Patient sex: M
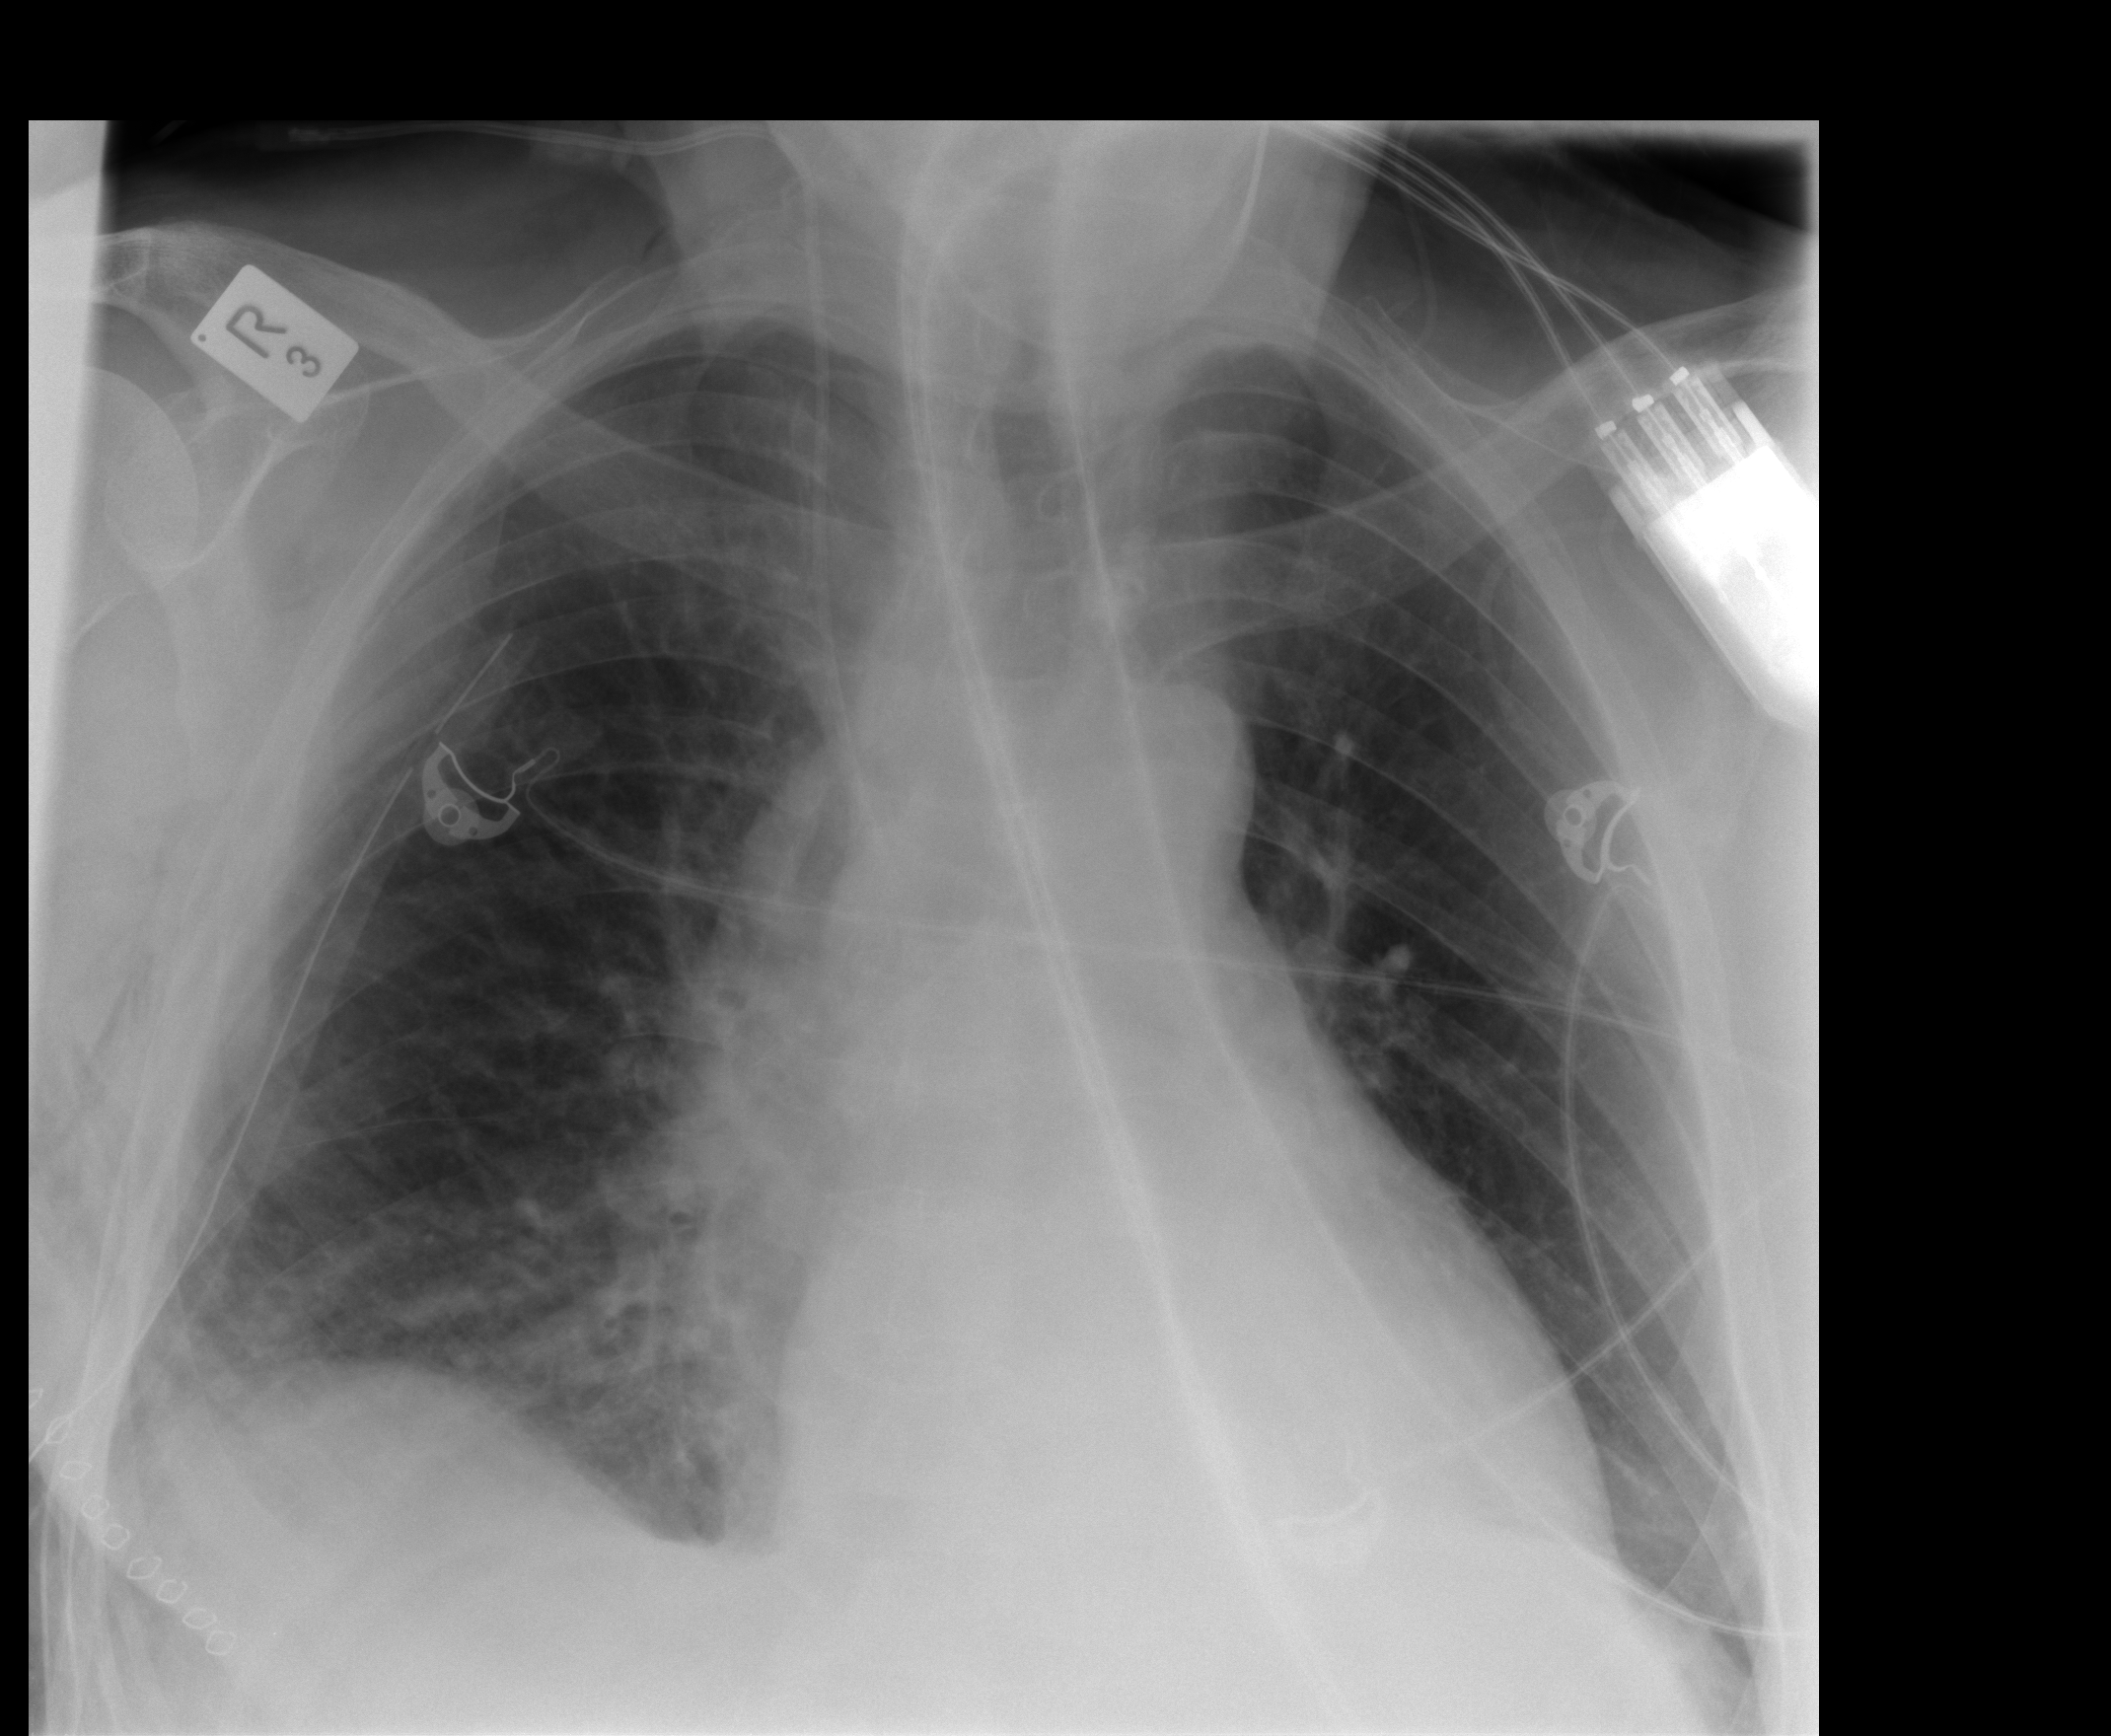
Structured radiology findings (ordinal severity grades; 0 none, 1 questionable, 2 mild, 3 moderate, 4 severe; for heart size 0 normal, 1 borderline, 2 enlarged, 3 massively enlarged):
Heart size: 0
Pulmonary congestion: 1
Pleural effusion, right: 0
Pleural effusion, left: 0
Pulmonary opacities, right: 0
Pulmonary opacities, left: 0
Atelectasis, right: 1
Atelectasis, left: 2